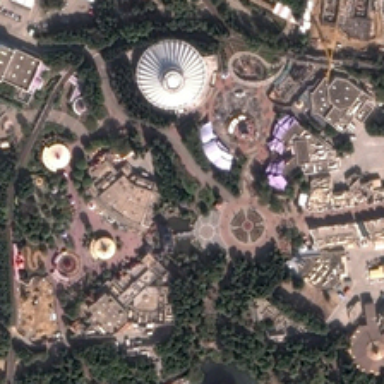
Many green trees and some buildings are in a park .